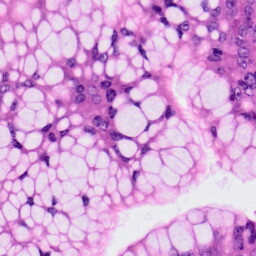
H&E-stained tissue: Colon